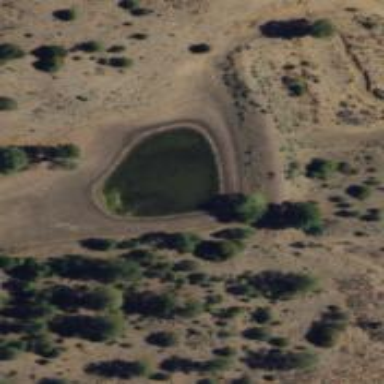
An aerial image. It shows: Reservoir area.